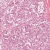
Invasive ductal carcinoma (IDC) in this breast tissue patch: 0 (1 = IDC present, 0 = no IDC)